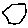
Label: hexagon